Question: Say you are using Chrome Developer Tools and you click on a DOM object on the screen and right click -> inspect element.
Is there any tool out there that helps you figure out what the unique selector is for that element?
For example, I need to select the highlighted DOM element below, but it becomes difficult when the DOM is complex like that:

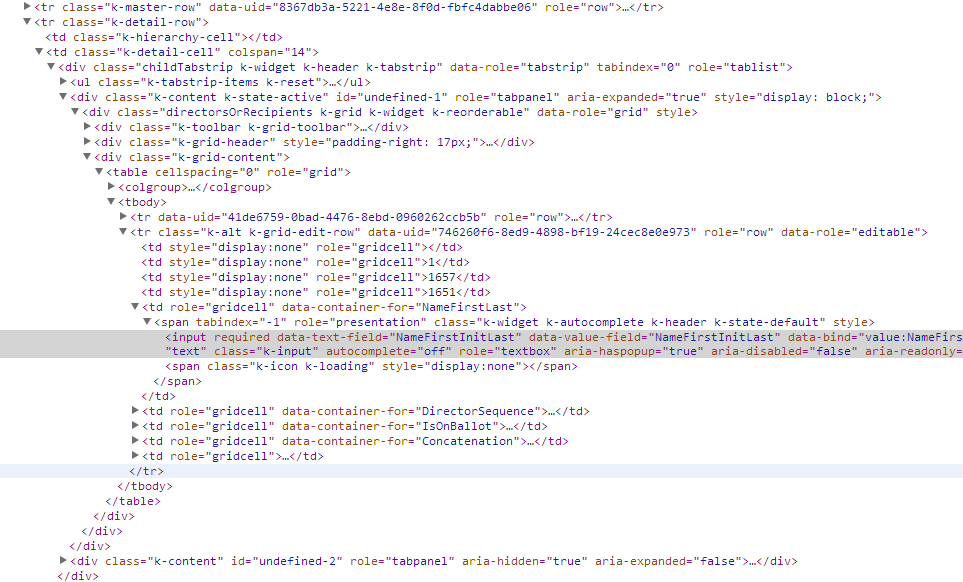
Answer: Firefox has a Page Inspector tool for this that I find extremely helpful. Bring up your page, hit Ctrl-Shift-I, and then select an element on the page. A toolbar containing the element selected and all its ancestors are revealed.
ref: <URL>